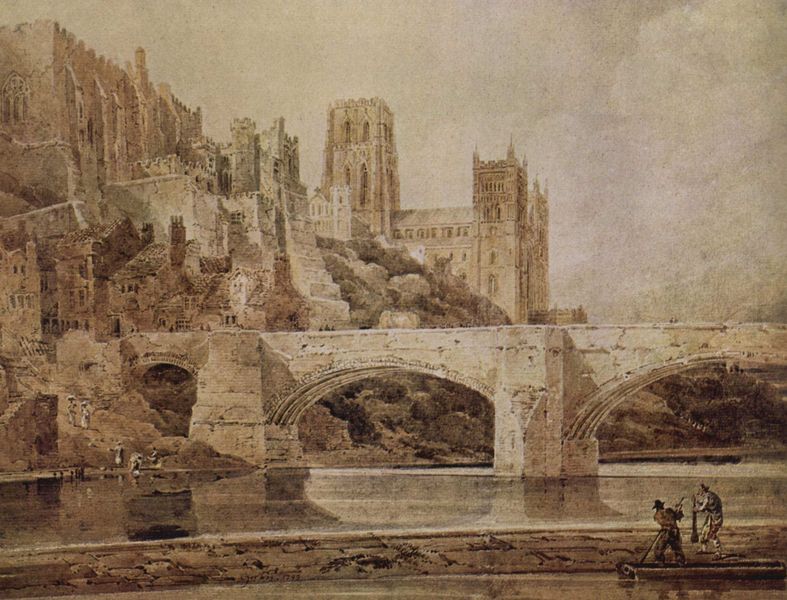
Titel: Die Kathedrale von Durham und die Brücke, vom Fluß Wear aus gesehen
Künstler: Thomas Girtin
Standort: Manchester
Institution: The Witworth Gallery, University of Manchester
Schlagwörter: baum, berg, dunkel, felsen, gemälde, himmel, mann, schatten, wasser, wolken, aquarell, bäume, fluss, frauen, landschaft, menschen, see, stadt, ufer, wäsche, braun, fenster, frankreich, grau, hell, hut, licht, männer, paris, pfeiler, schwarz, vordergrund, weiss, zeichnung, gebäude, haus, schloss, weg, wolke, beige, malerei, alt, architektur, stein, bild, häuser, hügel, natur, brücke, busch, kanal, kirche, sonne, gotik, wald, arbeit, boot, boote, kahn, paddel, turm, deutschland, schiff, schiffe, ansicht, bogen, fischer, schiffer, arbeiten, fels, hang, mauer, farbe, grafik, graphik, monochrom, idylle, sepia, seine, bogenbrücke, kai, romantik, steeg, steg, treppe, treppen, ruderer, rudern, zinnen, stadtansicht, bögen, fuss, burg, kloster, türme, palast, steinbrücke, dom, mole, festung, wälder, druck, felsig, radierung, stich, lithografie, koloriert, münster, kathedrale, gestalten, durham, gotisch, mauern, residenz, floss, fließen, gothik, anlegestelle, zinne, notre dame, brückenpfeiler, rhein, reiseskizze, nachen, staken, türm, avignon, donau, flößer, ruiene, föuss, burk, menschgen, burg+, steinbogenbrücke, notre dam, stehg